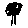
Label: tree